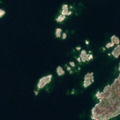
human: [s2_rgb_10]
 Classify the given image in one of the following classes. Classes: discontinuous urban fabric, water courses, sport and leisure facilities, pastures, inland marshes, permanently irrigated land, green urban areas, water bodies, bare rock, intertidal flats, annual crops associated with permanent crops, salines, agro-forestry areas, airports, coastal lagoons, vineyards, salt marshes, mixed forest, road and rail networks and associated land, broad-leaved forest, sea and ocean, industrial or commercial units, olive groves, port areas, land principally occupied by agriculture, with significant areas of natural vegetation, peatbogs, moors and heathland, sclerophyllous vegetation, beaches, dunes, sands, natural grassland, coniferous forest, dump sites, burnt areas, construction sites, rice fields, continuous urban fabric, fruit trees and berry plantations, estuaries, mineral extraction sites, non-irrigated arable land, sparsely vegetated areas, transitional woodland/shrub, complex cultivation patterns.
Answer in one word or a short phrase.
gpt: sea and ocean